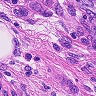
Metastatic tissue present: yes